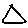
Label: triangle